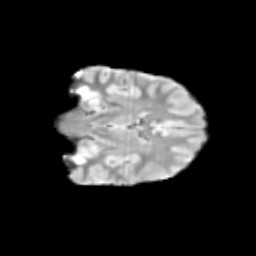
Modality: T2w
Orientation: coronal
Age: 10
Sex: male
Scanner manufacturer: siemens
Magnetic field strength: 3 T
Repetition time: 3.8 s
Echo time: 0.07 s